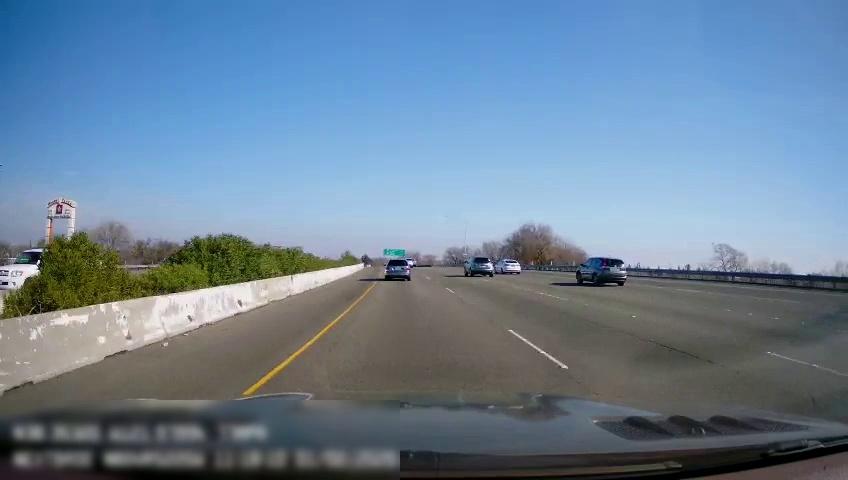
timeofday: Day
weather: Sunny
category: Drivable Space
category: Vehicles | Car
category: Vehicles | SUV
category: Vehicles | SUV
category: Vehicles | SUV
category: Vehicles | Car
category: Vehicles | SUV
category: Lanes | Current Lane
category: Lanes | Current Lane
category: Lanes | Alternate Lane
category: Lanes | Alternate Lane
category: Traffic | Signs